Question: Hello all the selenium experts out there!
Using and , I am currently building an automated tests for extension installation process on chrome, but I cannot click the button inside , which looks like this:

(I am not related to Right Inbox. This is just an image I found on Google)
I tried the following, but it did not work since it is not an alert box:
'''
driver.switchTo().alert().accept();
'''
Is there a way to click that red-circled Add button in the image above?
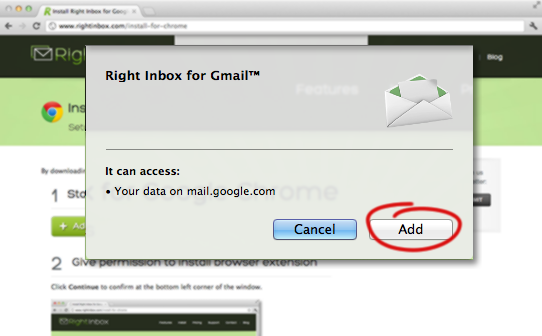
Answer: After exploring, I am convinced that this is not possible in Selenium 2.0